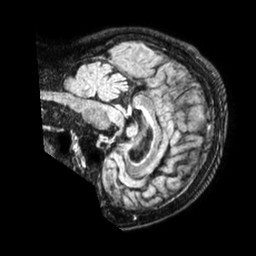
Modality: FLAIR
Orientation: sagittal
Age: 72
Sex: female
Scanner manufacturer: philips
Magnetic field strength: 1.5 T
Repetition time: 4.8 s
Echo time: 0.3364 s